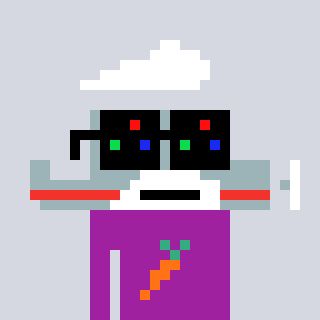
a pixel art character with square black sunglasses, a plane-shaped head and a magenta-colored body on a cool background